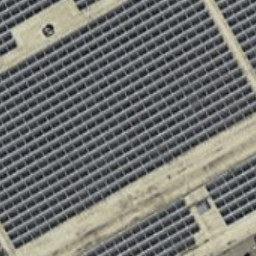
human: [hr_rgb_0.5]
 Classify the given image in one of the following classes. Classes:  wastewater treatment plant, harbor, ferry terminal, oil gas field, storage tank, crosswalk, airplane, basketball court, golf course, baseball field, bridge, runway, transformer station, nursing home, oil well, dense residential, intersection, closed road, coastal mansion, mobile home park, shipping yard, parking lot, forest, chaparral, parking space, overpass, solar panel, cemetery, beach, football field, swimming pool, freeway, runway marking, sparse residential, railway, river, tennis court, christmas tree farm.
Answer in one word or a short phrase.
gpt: solar panel